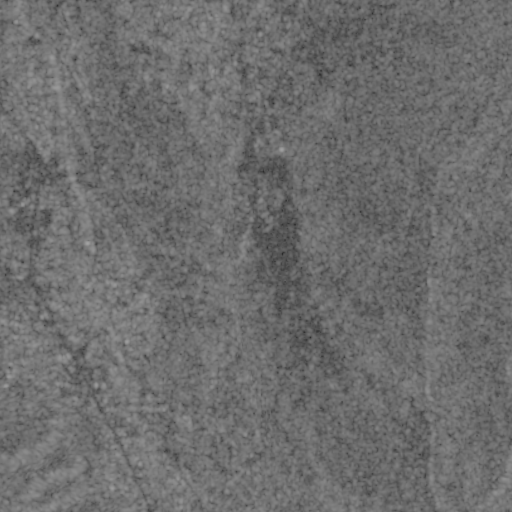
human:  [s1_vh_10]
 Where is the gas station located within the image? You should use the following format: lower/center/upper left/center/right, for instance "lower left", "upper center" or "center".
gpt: The gas station is located in the center left of the image.
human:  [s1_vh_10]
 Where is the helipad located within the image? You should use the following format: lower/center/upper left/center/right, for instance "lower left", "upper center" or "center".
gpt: The helipad is located in the lower left of the image.
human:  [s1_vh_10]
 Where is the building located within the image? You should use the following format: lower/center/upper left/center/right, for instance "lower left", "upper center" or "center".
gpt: The building is located in the center left of the image.
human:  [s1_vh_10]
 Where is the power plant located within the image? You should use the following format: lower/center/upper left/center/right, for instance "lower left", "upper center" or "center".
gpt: There is no power plant in the image.

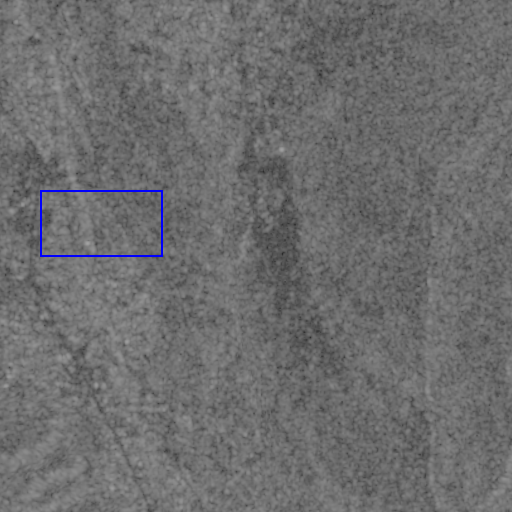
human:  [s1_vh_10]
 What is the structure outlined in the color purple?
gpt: There is no purple outline.
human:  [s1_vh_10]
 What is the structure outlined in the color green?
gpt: There is no structure outlined in green.